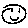
Label: smiley face